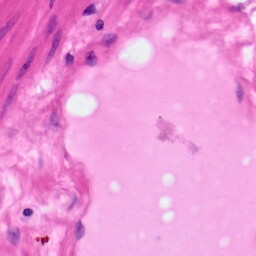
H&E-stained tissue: Pancreatic